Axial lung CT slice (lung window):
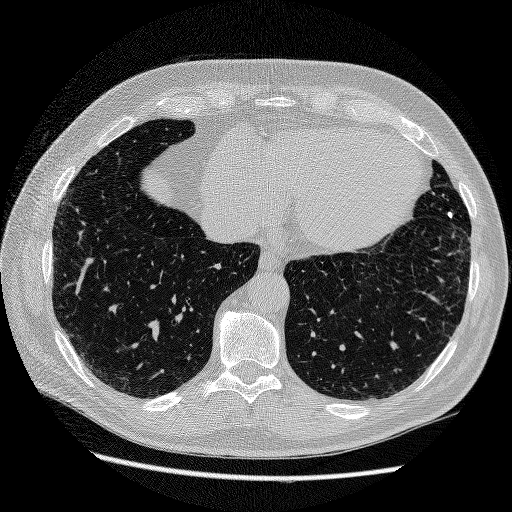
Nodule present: yes
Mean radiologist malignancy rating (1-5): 1